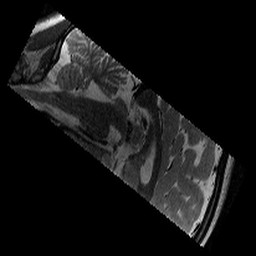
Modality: T2w
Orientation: sagittal
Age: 12
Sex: female
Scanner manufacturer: siemens
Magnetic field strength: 3 T
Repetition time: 9.23 s
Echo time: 0.067 s